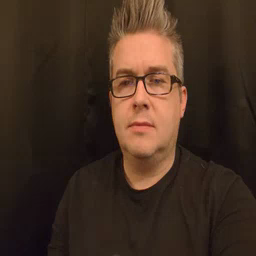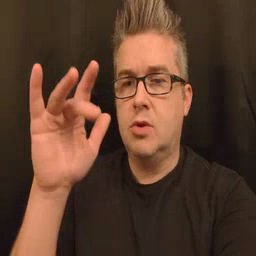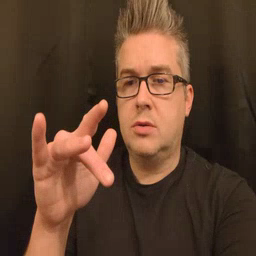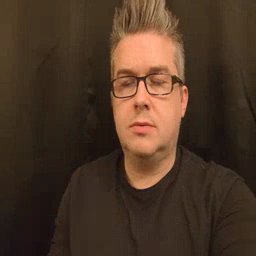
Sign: touch